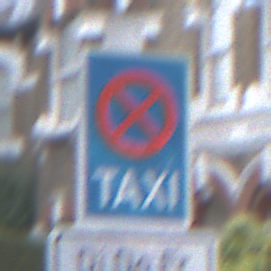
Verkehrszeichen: Taxenstand
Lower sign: ZeitangabenMitBeschraenkungAufWochentage3
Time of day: MorningAfternoon
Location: Outdoor (Urban)
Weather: Overcast
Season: NotSpecified
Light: Natural